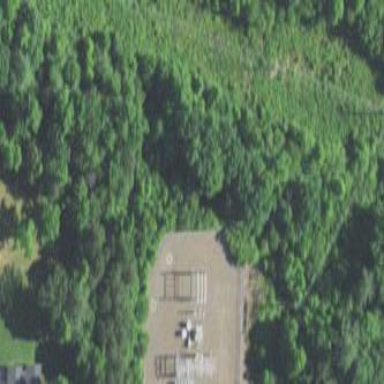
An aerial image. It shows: Distribution substation surrounded by fence.